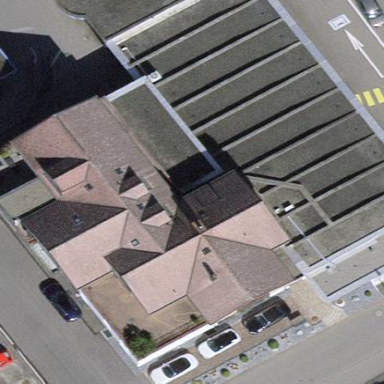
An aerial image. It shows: Car shop building.